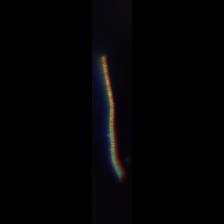
Taxon: Chaetoceros
Group: Diatoms